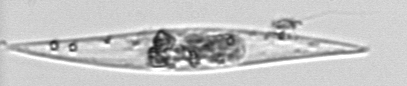
Label: Pleurosigma